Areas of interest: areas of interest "Yongxing Electric Power Building"
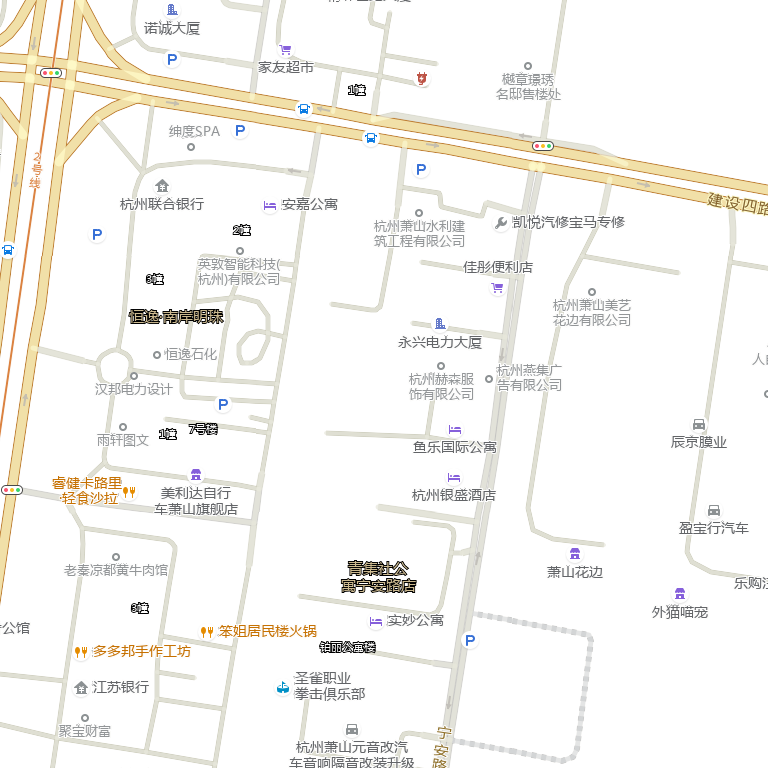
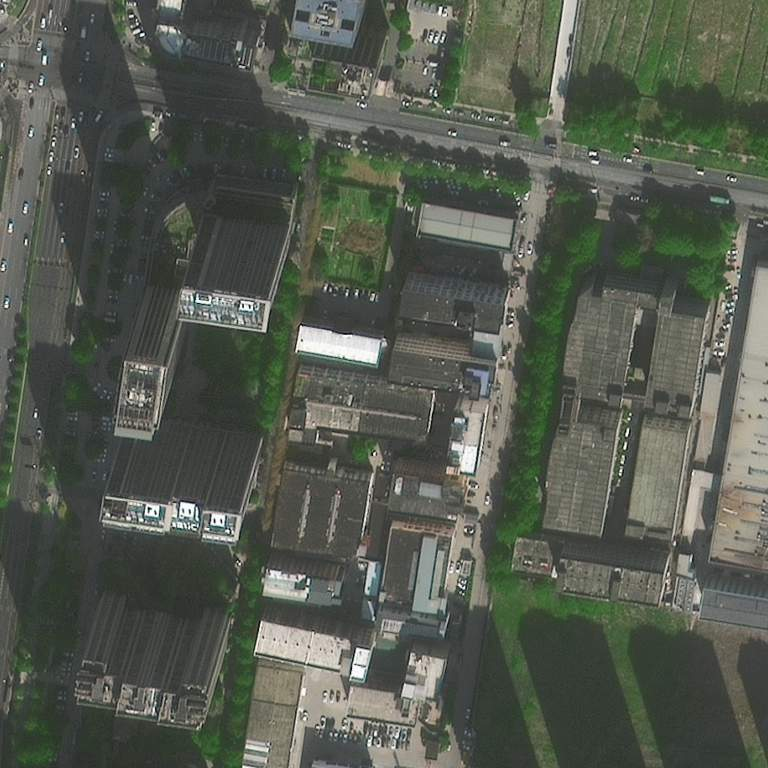